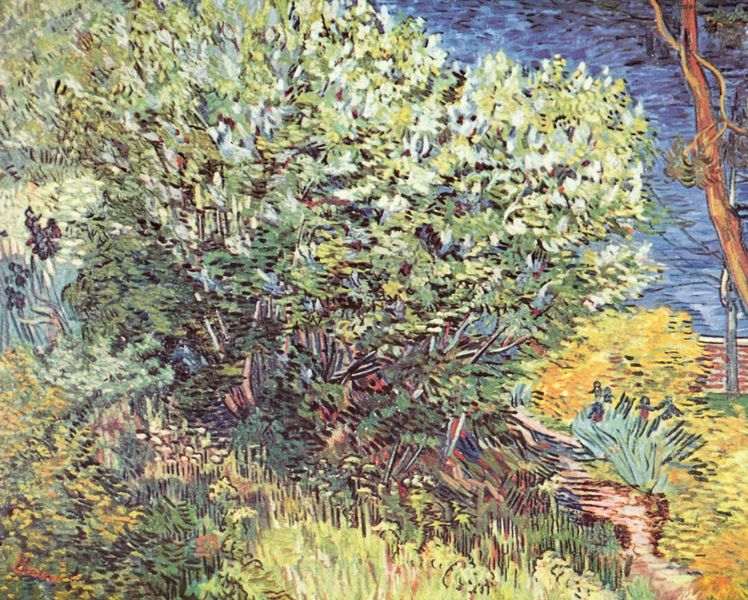
Titel: Die Büsche
Künstler: Vincent van Gogh
Standort: Sankt Petersburg
Institution: Eremitage
Schlagwörter: baum, blau, blätter, gemälde, himmel, laub, schatten, wasser, aquarell, bäume, cezanne, fluss, gelb, grob, grün, impressionismus, landschaft, ocker, see, ufer, äste, ausschnitt, blume, blumen, braun, bunt, hell, laterne, licht, orange, renoir, schwarz, straße, stroh, weiss, gras, rasen, rot, weg, wiese, beige, expressionismus, steine, öl, ast, bach, baumstamm, feld, gräser, hügel, natur, stamm, strauch, zweige, busch, büsche, gatter, gebüsch, gitter, pastos, pfad, sonne, sträucher, blatt, pflanze, pflanzen, garten, küste, sommer, süden, mast, mauer, farbe, hecke, lila, violett, van gogh, strom, duktus, impressionistisch, monet, metall, stil, striche, buch, gogh, provence, linie, strommast, zweig, strich, pinsel, lilie, pinselduktus, vincent van gogh, iris, schwertlilie, kiefer, buschwerk, blattwerk, landscahft, lichtquelle, lilien, vincent, impressionen, arles, schwirren, van gigh, vincent van, astg, geldb, post- impressionismus